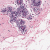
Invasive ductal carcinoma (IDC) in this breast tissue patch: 0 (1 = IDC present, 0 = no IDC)